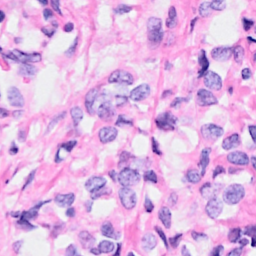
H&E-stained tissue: Breast